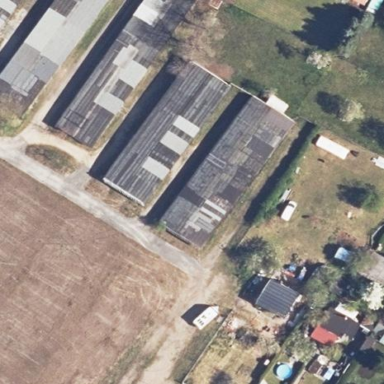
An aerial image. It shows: Group of garages.